Aerial crown-view tile of a tropical tree (Barro Colorado Island, Panama), acquired 20250217:
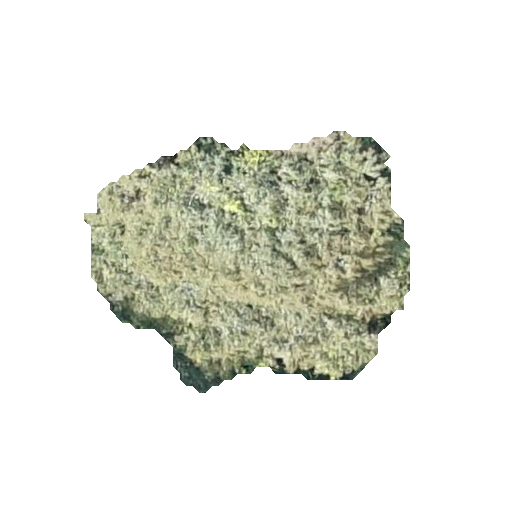
Species: Luehea seemannii
GBIF accepted scientific name: Luehea seemannii
Crown area: 92.255 m²